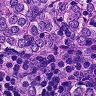
Metastatic tissue present: yes